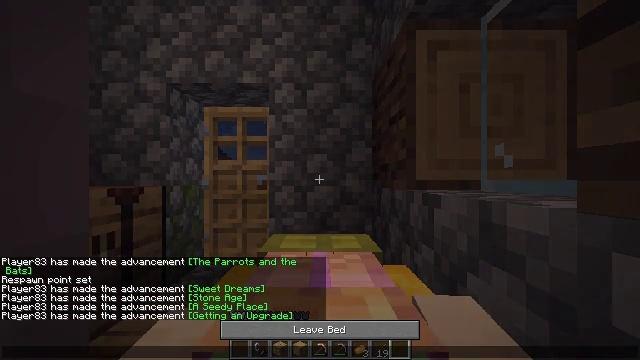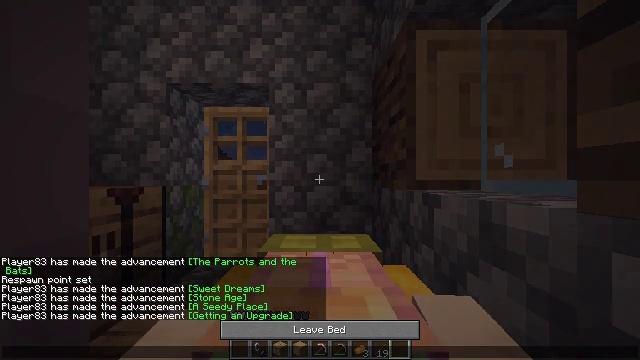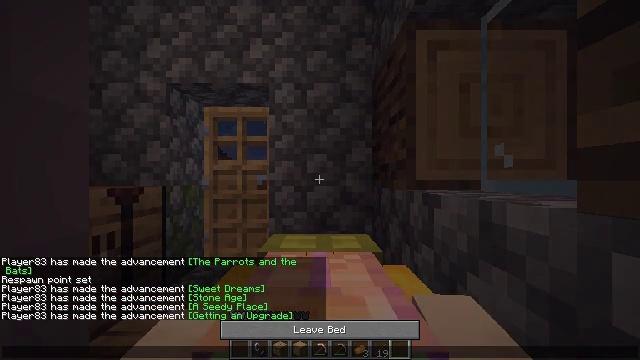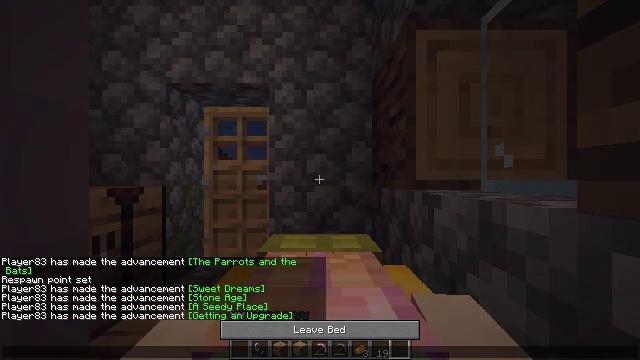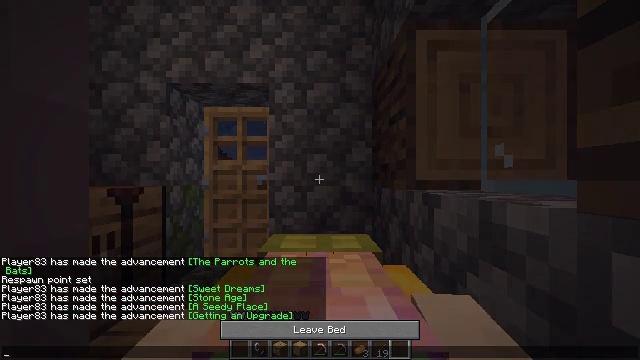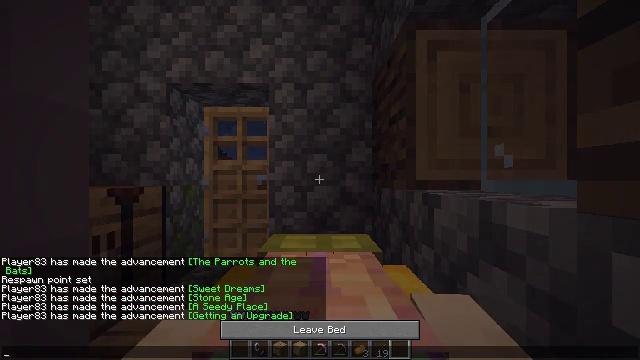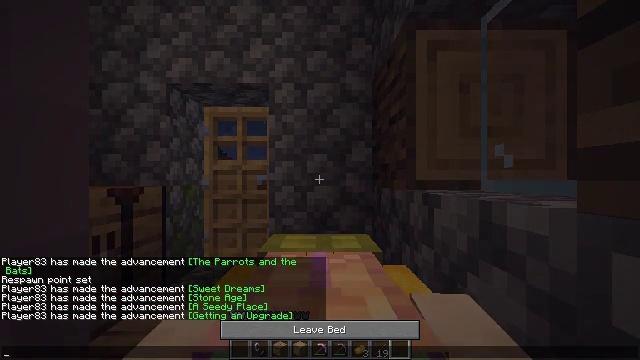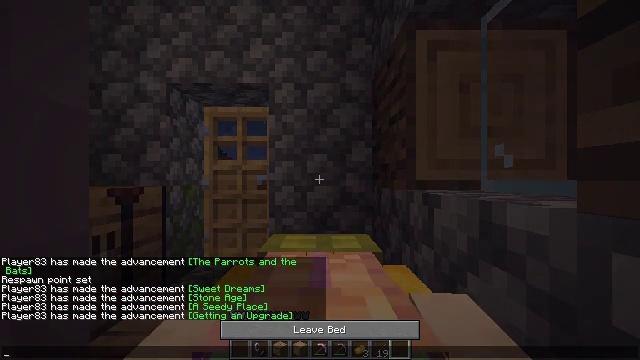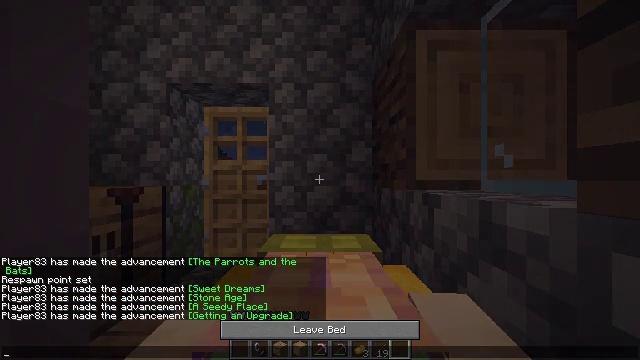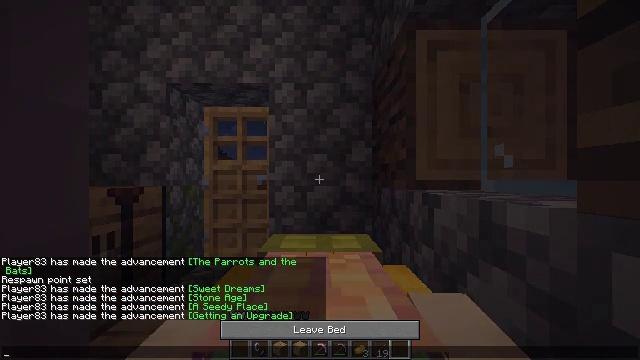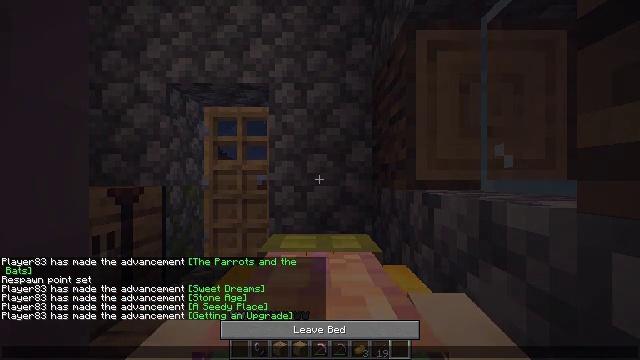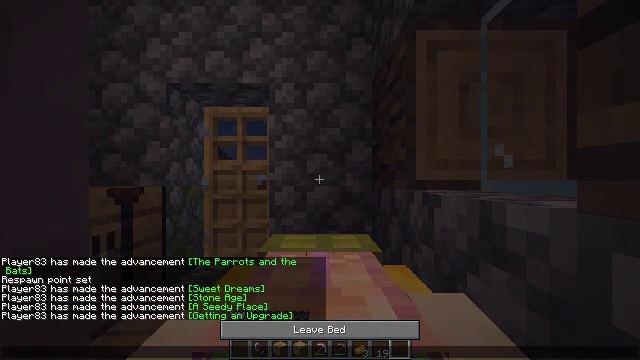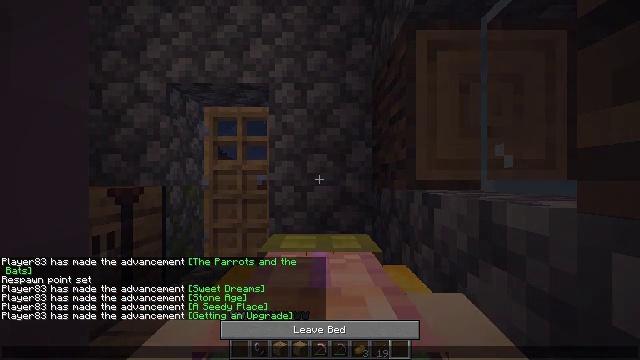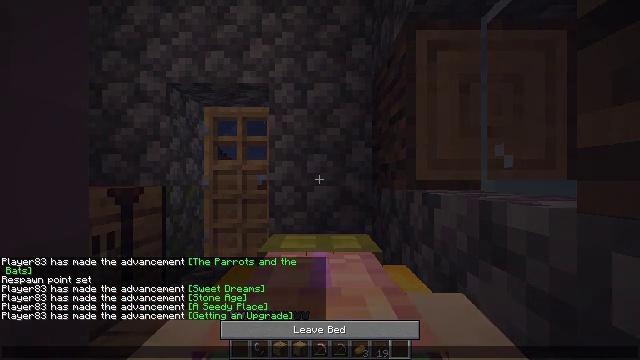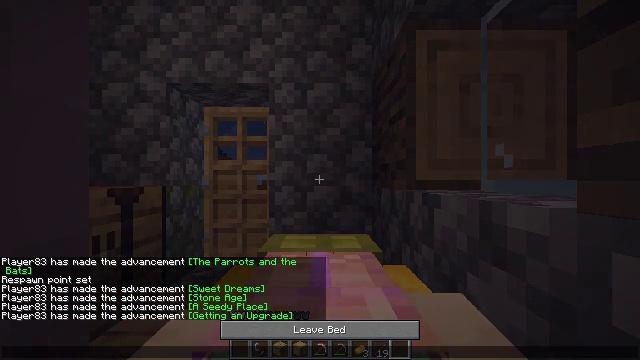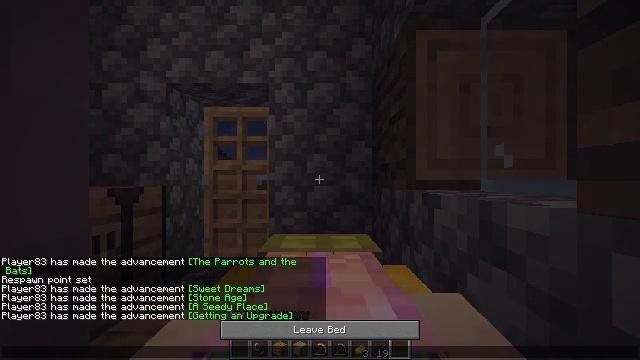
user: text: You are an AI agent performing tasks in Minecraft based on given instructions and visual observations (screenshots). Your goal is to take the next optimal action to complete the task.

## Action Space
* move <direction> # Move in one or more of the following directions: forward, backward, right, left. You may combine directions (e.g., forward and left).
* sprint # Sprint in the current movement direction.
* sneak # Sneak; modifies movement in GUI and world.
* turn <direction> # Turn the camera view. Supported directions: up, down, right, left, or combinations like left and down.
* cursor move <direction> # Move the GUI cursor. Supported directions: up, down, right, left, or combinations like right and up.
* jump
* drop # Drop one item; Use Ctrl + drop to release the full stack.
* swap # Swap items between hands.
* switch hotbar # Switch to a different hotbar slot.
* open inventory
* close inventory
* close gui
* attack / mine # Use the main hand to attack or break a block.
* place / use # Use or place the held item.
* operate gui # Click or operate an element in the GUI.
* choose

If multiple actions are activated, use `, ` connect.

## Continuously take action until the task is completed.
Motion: motion action
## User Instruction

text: Destroy the yellow bed to recycle it.
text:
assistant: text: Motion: no_op
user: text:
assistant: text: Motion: no_op
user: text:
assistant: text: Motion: no_op
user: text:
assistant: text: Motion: no_op
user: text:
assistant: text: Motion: no_op
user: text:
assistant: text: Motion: no_op
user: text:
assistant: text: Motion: no_op
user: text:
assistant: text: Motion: no_op
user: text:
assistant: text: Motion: no_op
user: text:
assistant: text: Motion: no_op
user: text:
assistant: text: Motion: no_op
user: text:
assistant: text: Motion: no_op
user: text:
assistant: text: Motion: no_op
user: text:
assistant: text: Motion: no_op
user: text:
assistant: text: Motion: no_op
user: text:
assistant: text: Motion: no_op
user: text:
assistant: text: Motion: no_op
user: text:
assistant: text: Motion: no_op
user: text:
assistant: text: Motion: no_op
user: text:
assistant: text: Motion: no_op
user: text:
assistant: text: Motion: no_op
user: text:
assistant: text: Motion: no_op
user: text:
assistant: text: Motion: no_op
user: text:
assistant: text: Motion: no_op
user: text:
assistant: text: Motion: no_op
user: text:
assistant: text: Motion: no_op
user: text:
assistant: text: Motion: no_op
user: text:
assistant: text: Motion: no_op
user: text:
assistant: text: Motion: no_op
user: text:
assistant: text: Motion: no_op